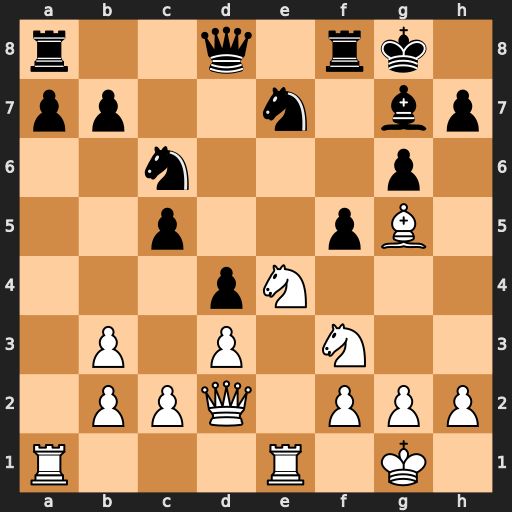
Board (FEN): r2q1rk1/pp2n1bp/2n3p1/2p2pB1/3pN3/1P1P1N2/1PPQ1PPP/R3R1K1
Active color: w
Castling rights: -
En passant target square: -
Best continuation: Nxc5